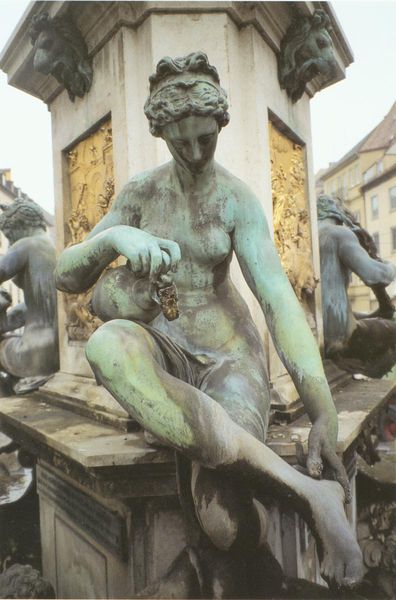
Titel: Herkulesbrunnen in Augsburg
Künstler: Adriaen de Vries
Standort: Augsburg (EU - D - B)
Schlagwörter: blau, fuß, hand, kopf, nackt, wasser, frauen, grün, sitzen, stadt, braun, brust, busen, frau, haar, kleid, schmuck, barock, halten, sockel, hände, schlank, figur, gold, haare, locken, brunnen, bassin, kanne, krug, skulptur, statue, deutschland, bein, füße, italien, zopf, sitzt, bronze, hochsteckfrisur, plastik, brustwarze, kelid, bad, waschen, barfuss, messing, kupfer, allegorie, rom, löwen, nymphe, überschlagen, löwe, ferse, waschung, patina, bade, grünspan, fontana, kopd, sitzen#, kuper, brunnenfifgu